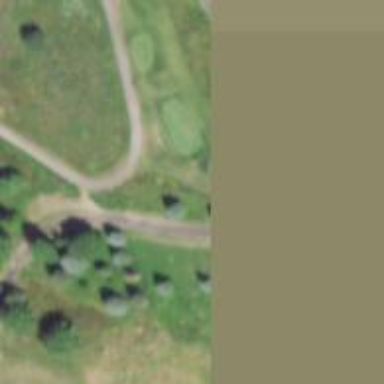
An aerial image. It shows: Path used for both walking and golf.